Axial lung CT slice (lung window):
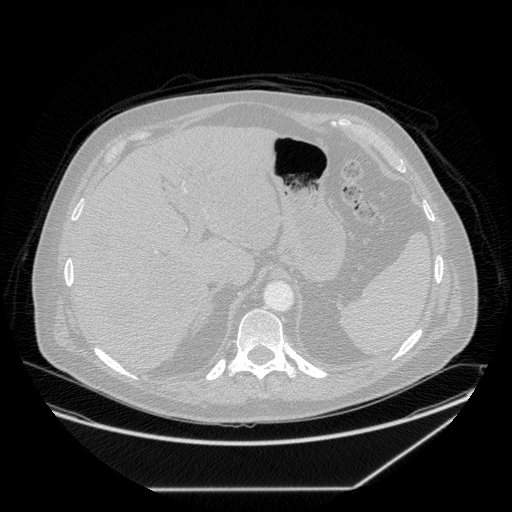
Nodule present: no